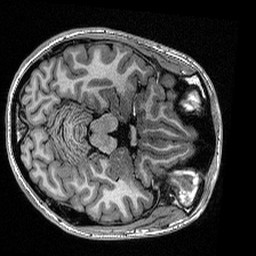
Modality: T1w
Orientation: axial
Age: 21
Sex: female
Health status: healthy
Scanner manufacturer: siemens
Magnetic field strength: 1.5 T
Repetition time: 2.73 s
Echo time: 0.00357 s